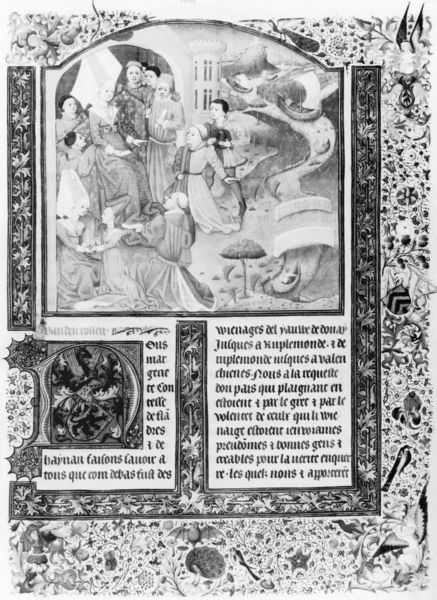
Titel: Privilegien und Statuten von Ghent und Flandern
Künstler: Meister der Genter Privilegien
Institution: Wien, Österreichische Nationalbibliothek
Schlagwörter: schrift, buch, buchmalerei